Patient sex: M
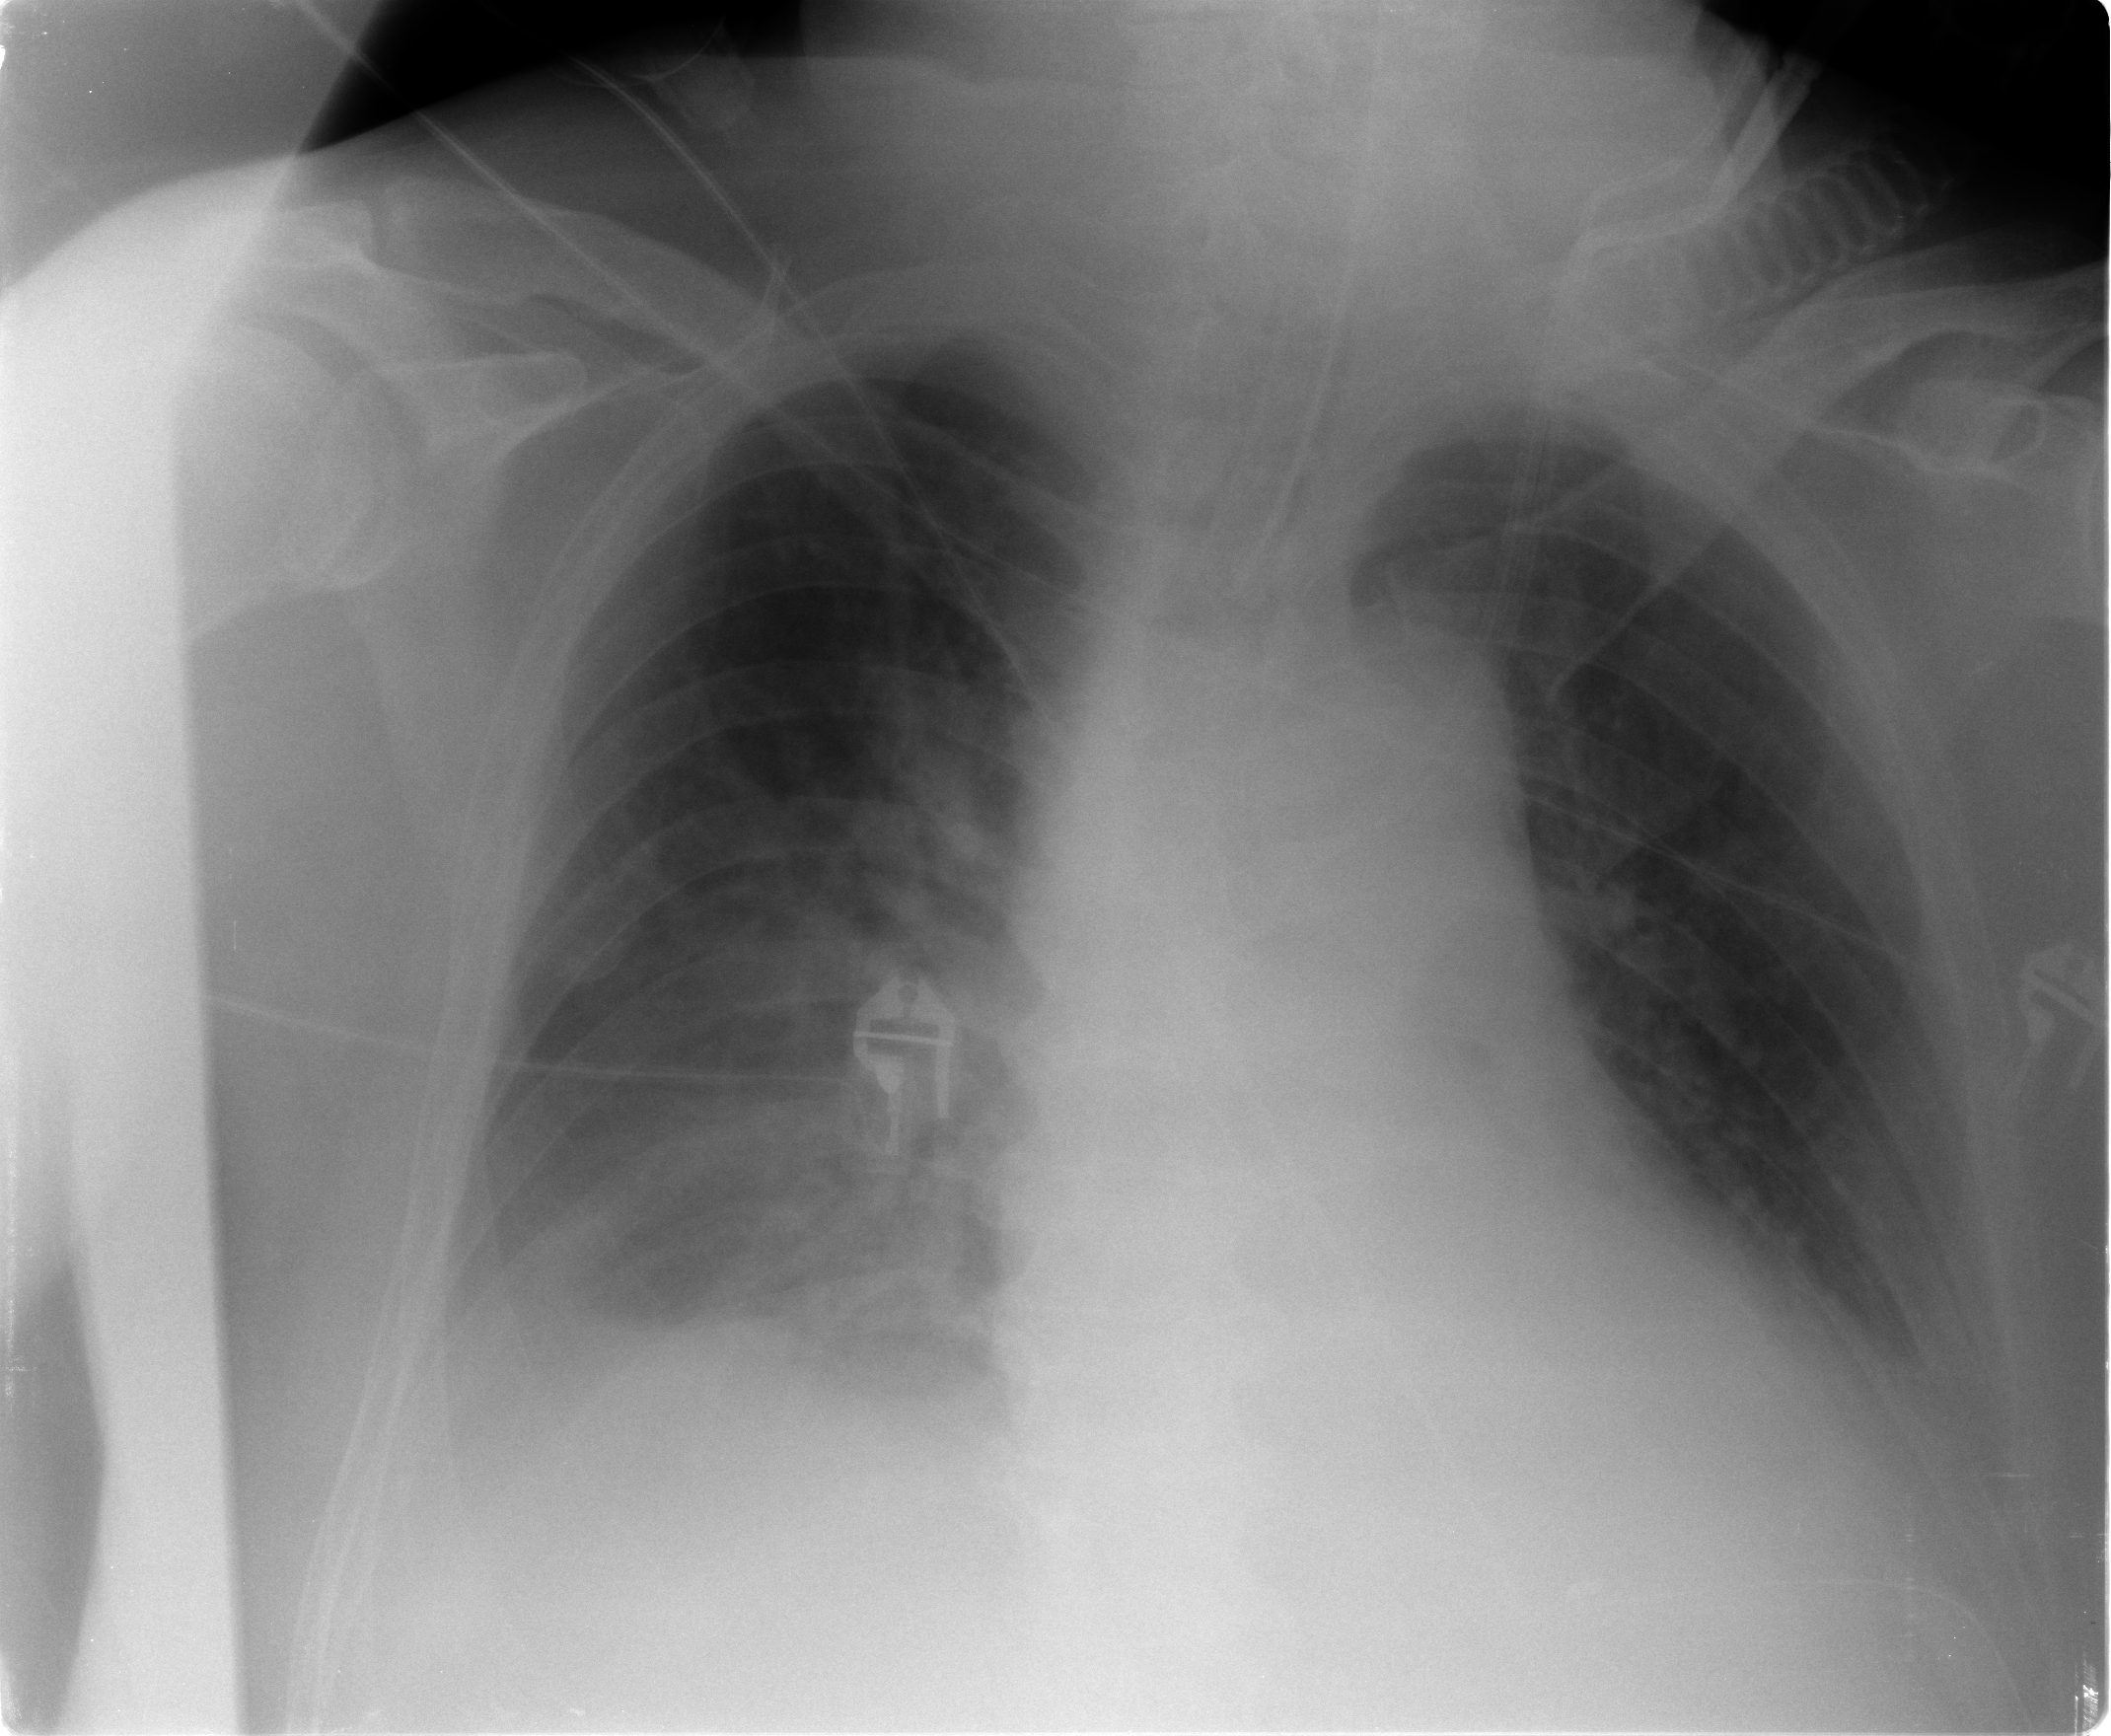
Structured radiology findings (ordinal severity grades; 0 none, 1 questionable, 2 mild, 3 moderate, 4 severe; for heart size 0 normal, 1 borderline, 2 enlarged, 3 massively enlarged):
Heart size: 2
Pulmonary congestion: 2
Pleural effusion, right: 2
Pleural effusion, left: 2
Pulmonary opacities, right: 0
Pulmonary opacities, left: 0
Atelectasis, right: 2
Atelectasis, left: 2